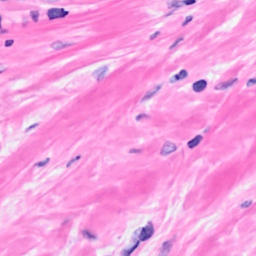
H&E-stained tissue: Breast